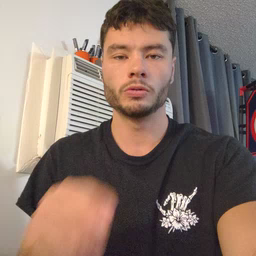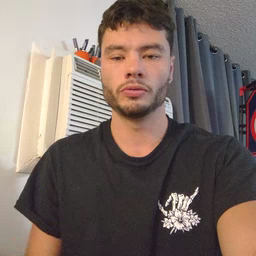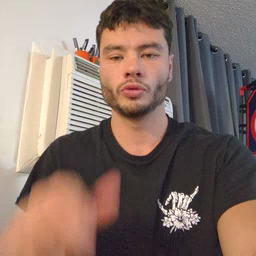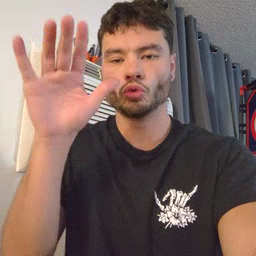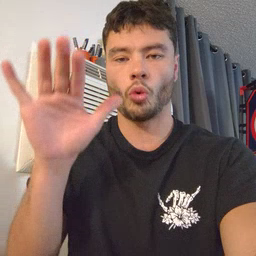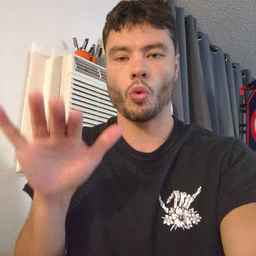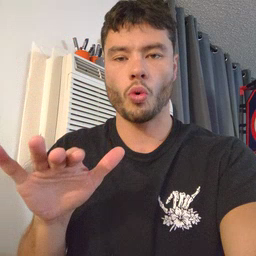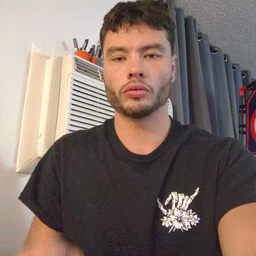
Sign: snow